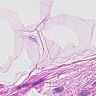
Metastatic tissue present: no